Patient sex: M
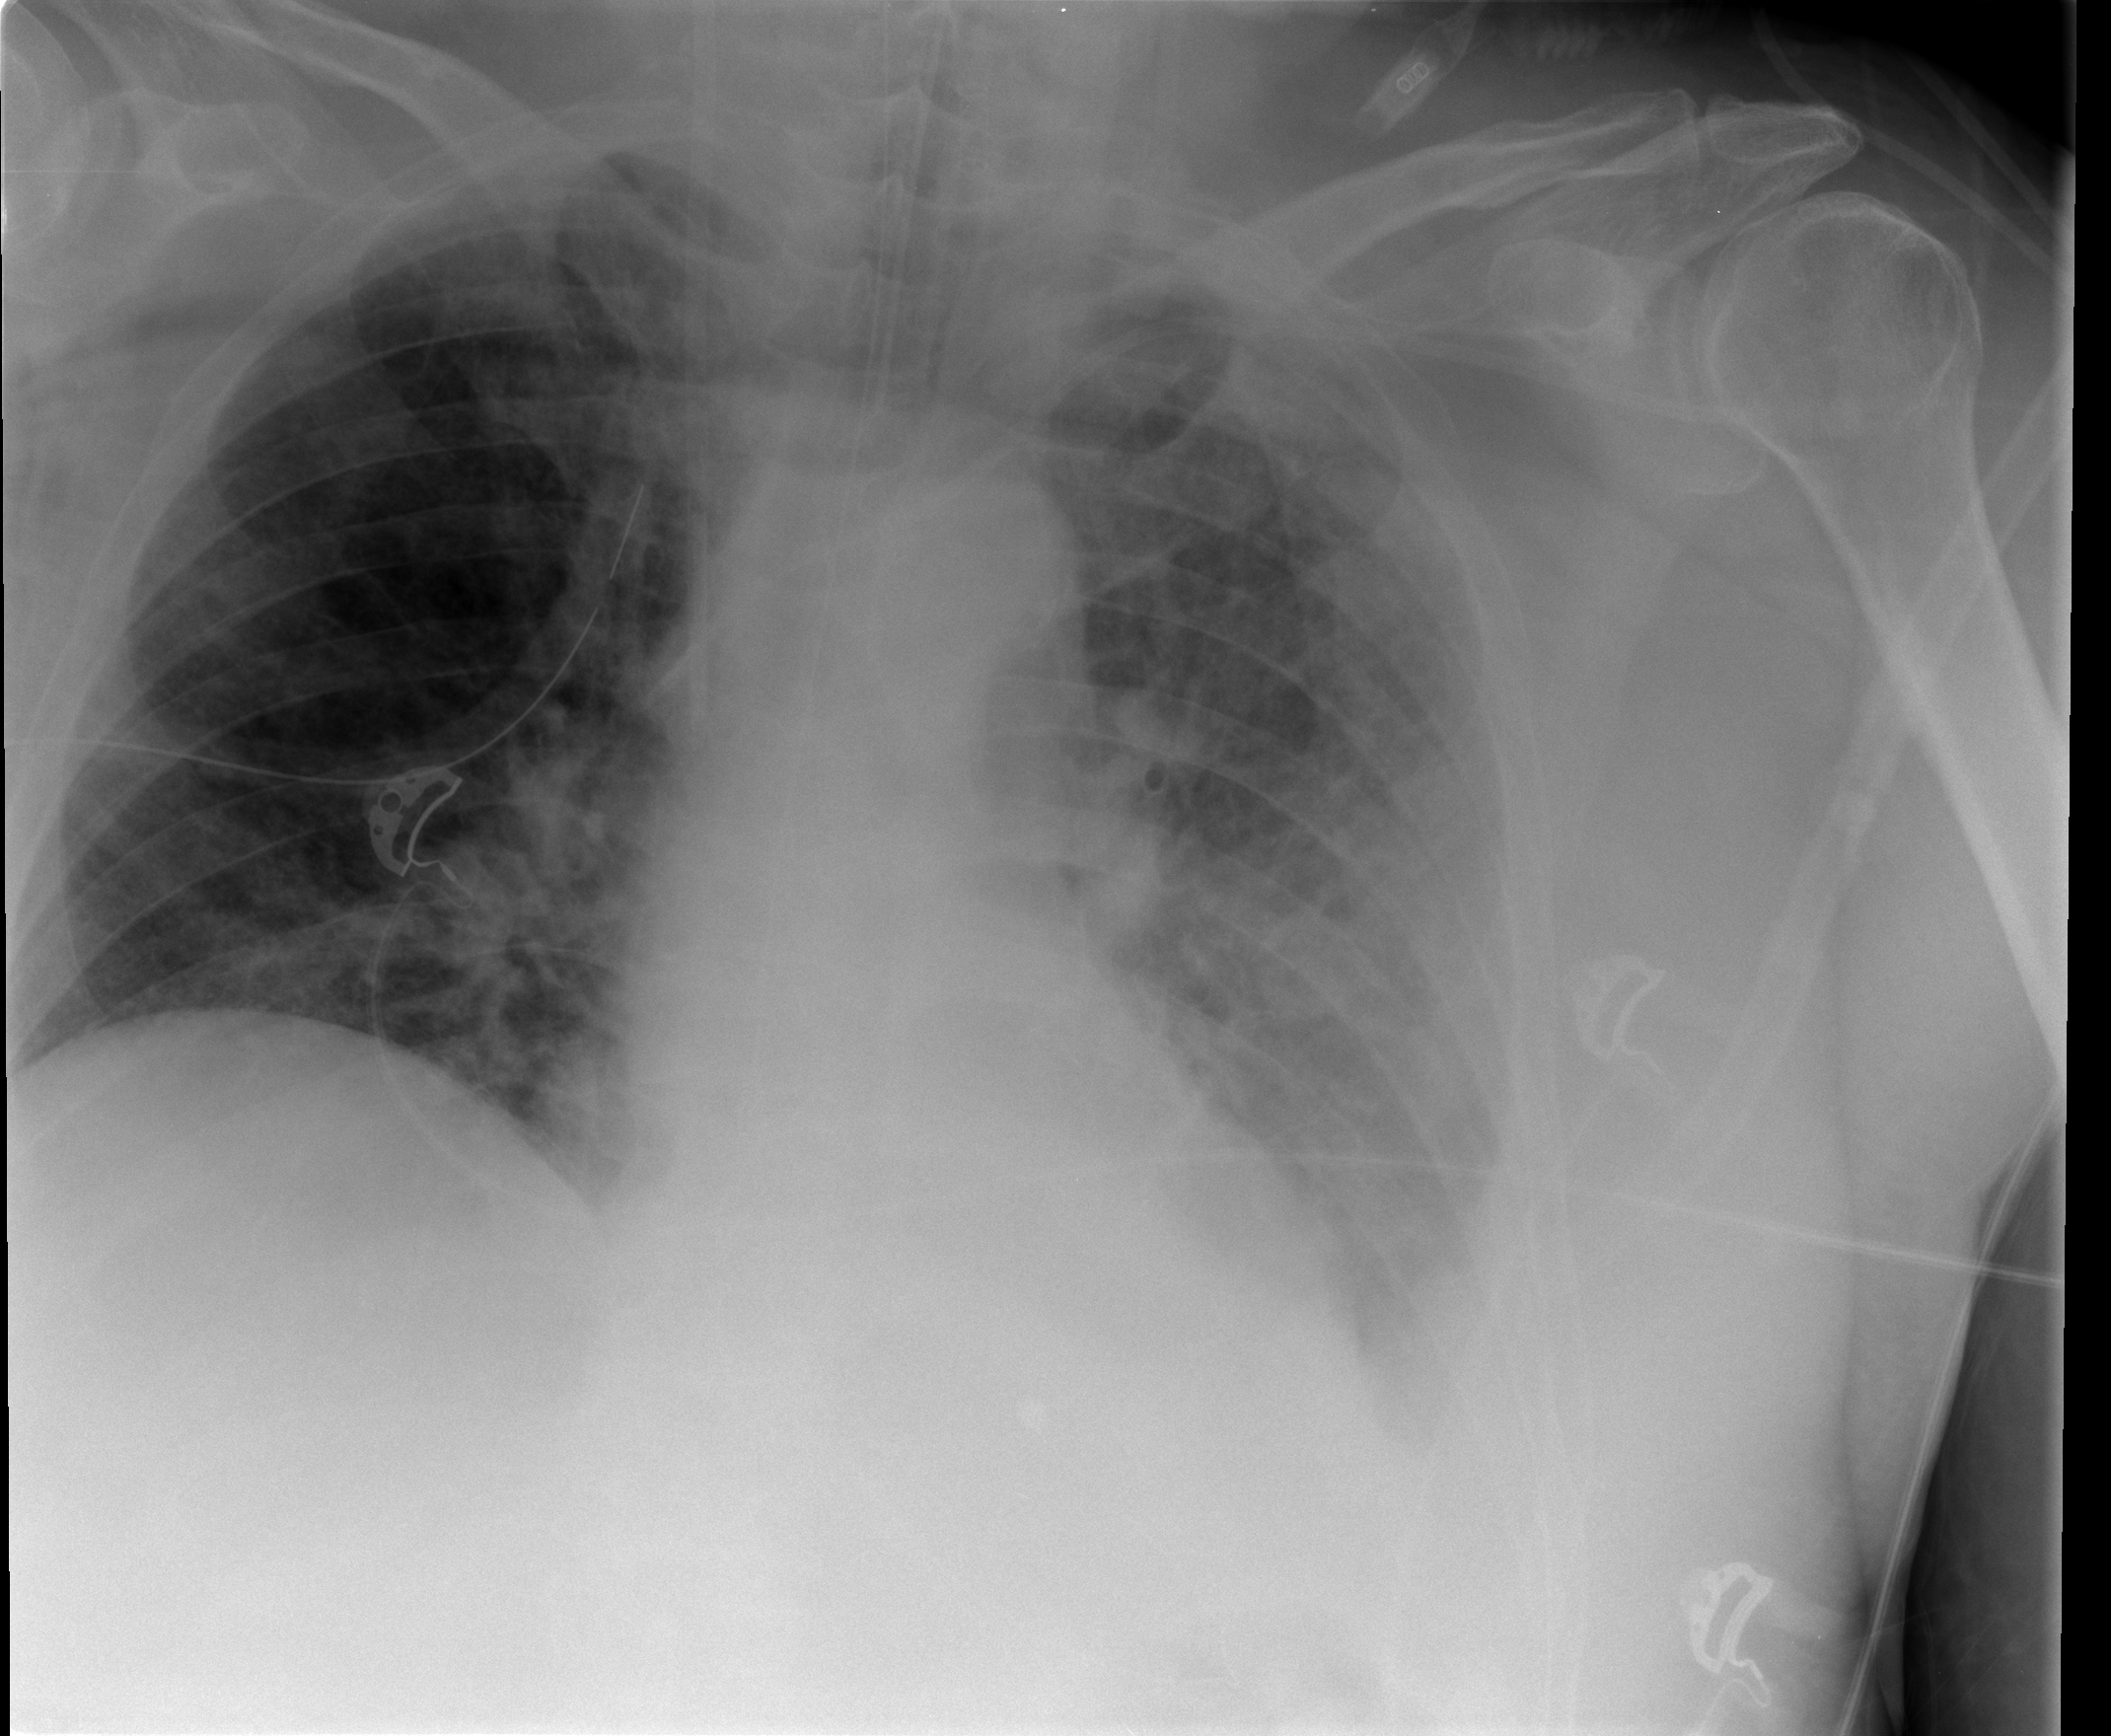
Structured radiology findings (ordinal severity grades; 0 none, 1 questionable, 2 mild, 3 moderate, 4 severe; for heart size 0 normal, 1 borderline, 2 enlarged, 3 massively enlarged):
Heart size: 0
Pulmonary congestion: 3
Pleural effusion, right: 2
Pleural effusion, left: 2
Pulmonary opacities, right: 3
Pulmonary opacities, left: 3
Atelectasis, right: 2
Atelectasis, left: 3